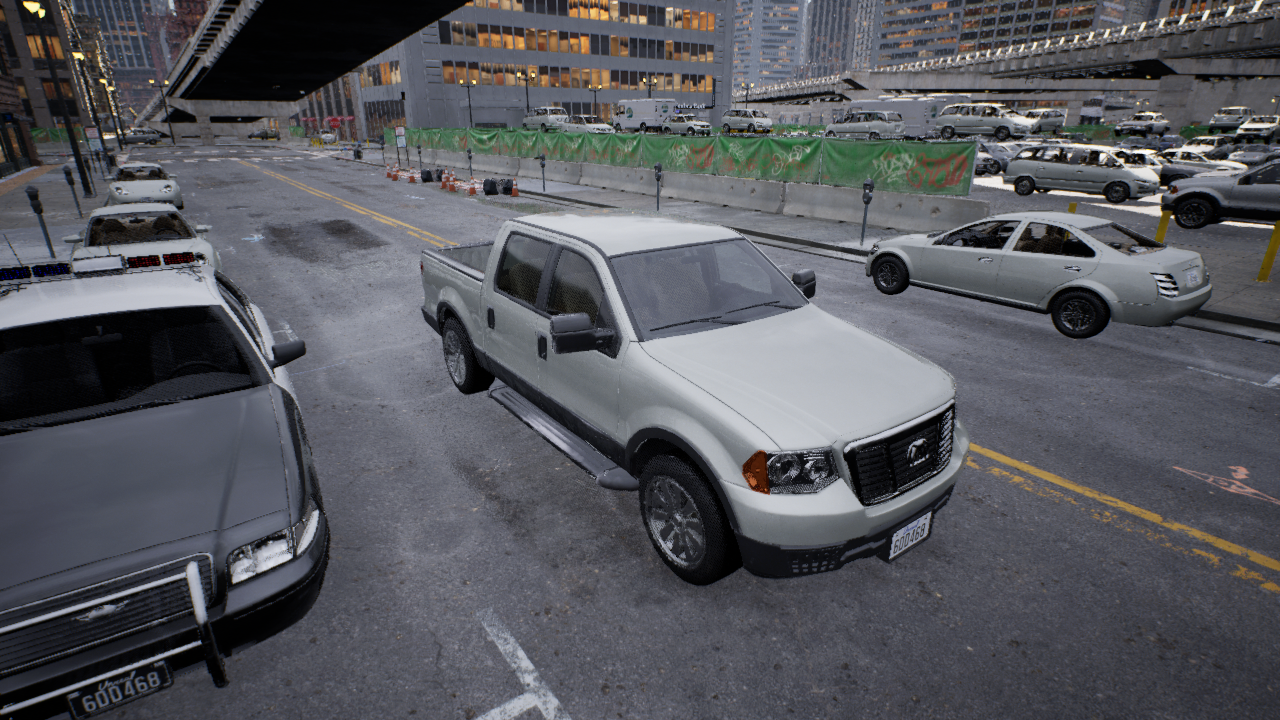
Venue: downtown
Lighting: clear day
Vehicle rig: pickup